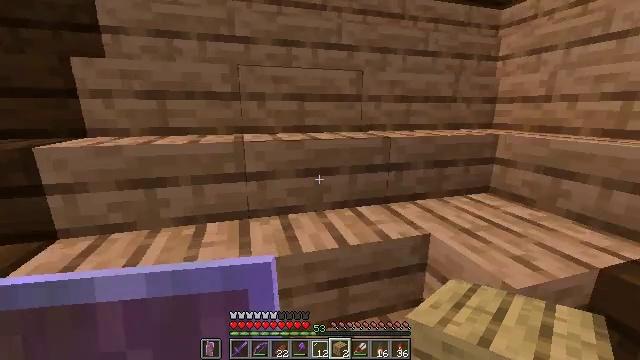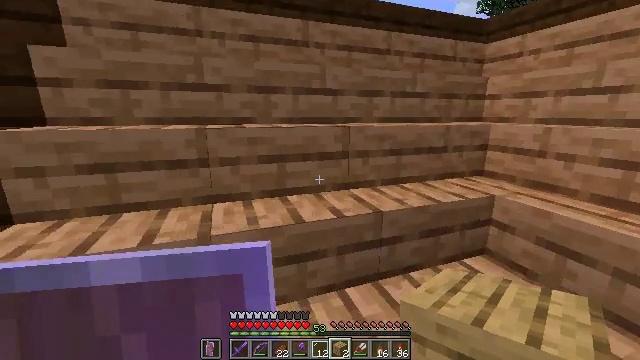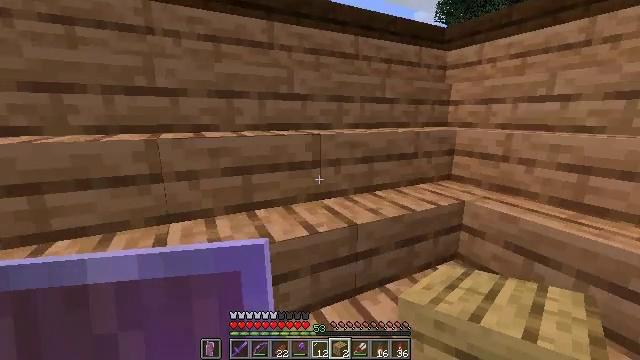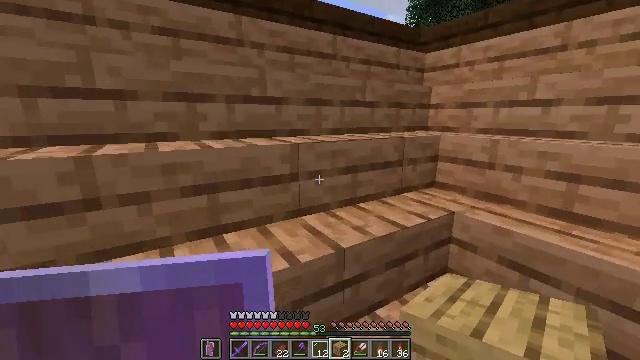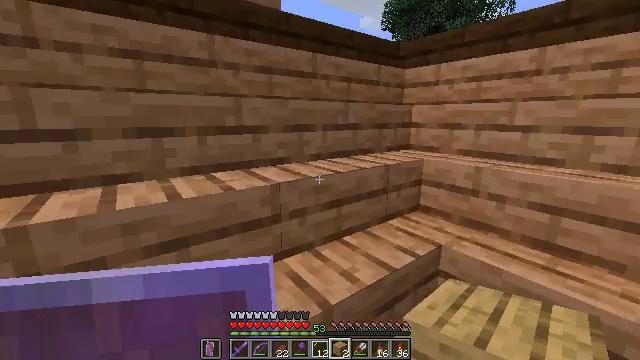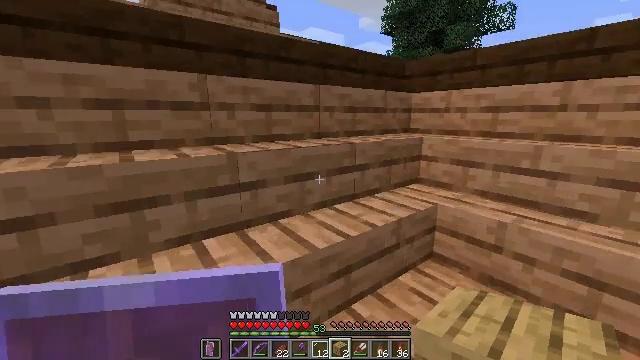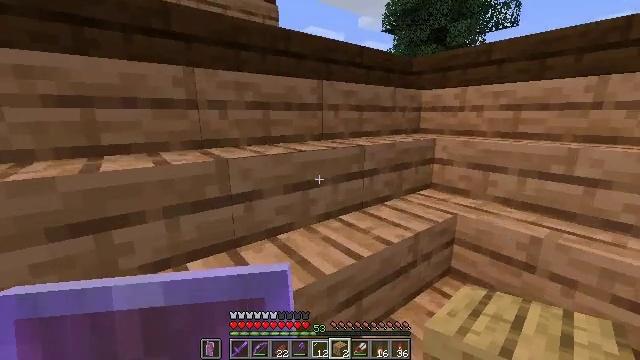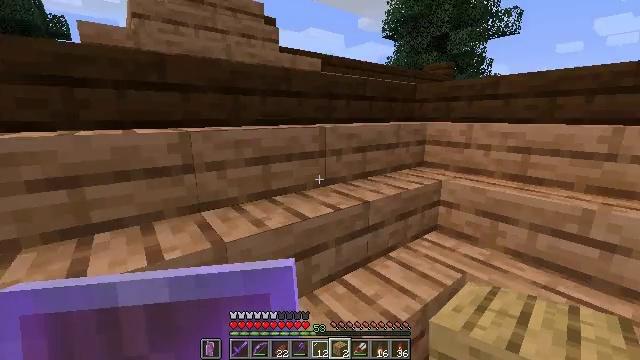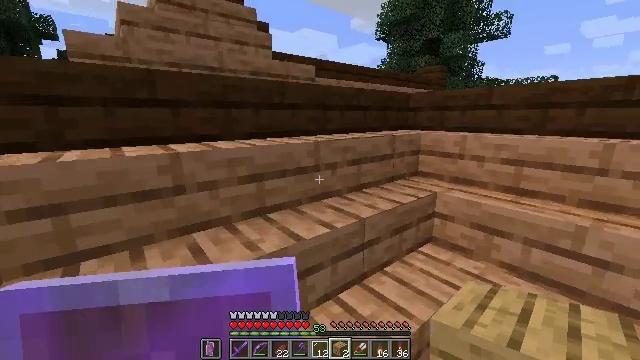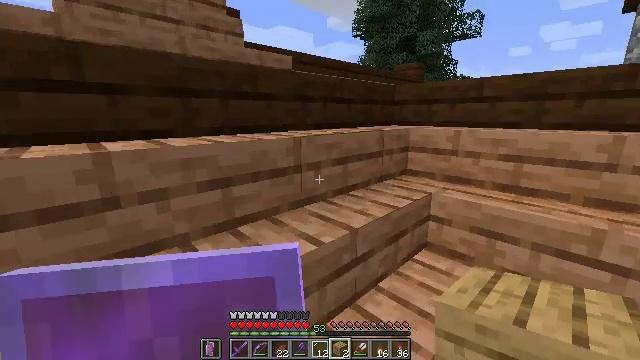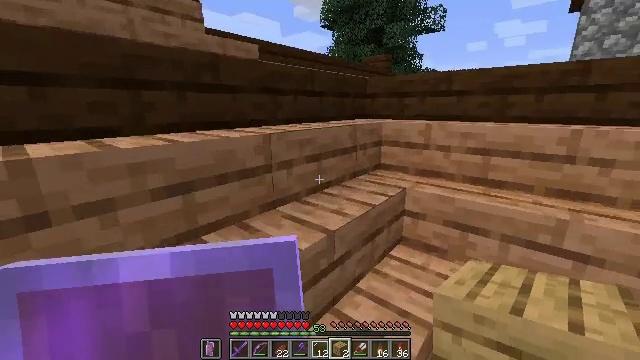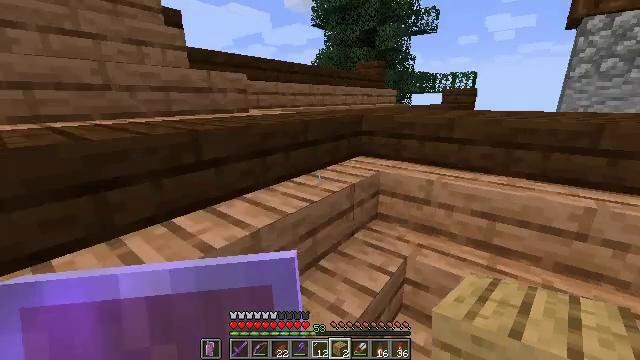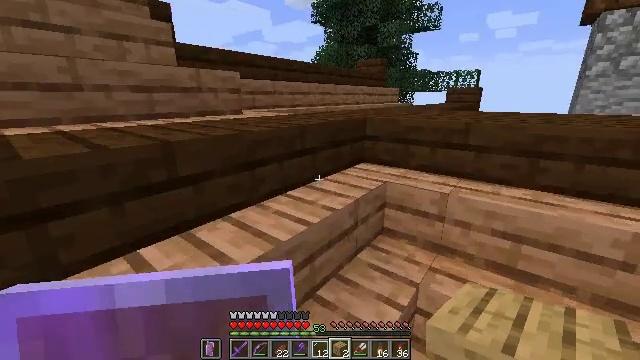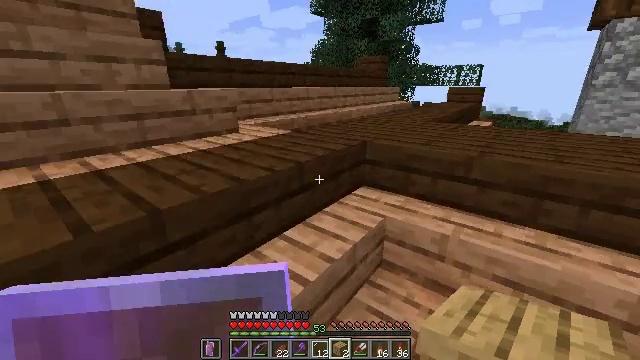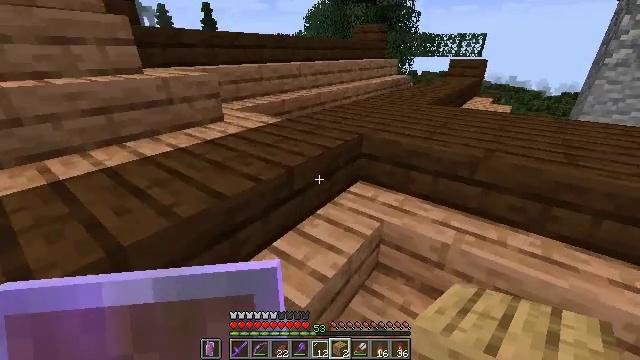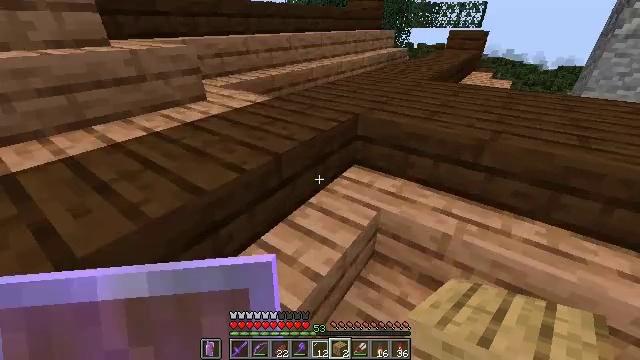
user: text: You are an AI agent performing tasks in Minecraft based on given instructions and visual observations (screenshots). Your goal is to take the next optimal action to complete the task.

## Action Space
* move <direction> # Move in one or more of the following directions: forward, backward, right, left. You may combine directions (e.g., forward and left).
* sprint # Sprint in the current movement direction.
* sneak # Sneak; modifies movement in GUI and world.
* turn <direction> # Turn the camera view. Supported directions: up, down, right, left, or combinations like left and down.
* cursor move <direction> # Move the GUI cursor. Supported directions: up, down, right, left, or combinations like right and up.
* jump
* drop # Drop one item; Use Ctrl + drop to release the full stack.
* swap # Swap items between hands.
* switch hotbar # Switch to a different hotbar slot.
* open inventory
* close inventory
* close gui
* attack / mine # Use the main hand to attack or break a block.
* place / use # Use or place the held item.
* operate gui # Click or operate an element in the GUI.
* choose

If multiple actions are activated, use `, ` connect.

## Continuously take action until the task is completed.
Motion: motion action
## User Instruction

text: Harvest jungle planks from a wall or floor.
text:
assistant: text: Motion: move forward, turn right
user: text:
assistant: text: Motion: move forward, turn right
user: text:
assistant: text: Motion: move forward, turn right
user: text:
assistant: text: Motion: move forward, turn right
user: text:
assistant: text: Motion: move forward
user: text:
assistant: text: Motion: move forward
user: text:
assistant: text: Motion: move forward
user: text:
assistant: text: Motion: move forward, turn right
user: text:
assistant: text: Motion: move forward, turn right
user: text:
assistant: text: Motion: move forward, turn right and down
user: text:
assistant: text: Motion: move forward, turn right and down
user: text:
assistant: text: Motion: move forward
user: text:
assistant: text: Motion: move forward, turn down
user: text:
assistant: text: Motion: move forward, turn right and down
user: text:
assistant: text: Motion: move forward, turn right and down
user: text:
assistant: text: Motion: move forward, turn down
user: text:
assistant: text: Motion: move forward
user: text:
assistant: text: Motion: move forward
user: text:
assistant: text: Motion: move forward
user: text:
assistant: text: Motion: move forward
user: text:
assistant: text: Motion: turn down
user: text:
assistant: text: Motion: no_op
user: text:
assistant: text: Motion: no_op
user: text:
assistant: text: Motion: turn left
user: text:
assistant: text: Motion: move forward, turn left
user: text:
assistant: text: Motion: move forward, turn left
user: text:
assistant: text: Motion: move forward, turn left
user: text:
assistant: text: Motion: move forward
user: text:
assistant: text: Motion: move forward
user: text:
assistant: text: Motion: move forward